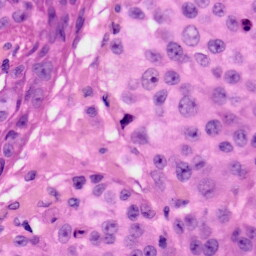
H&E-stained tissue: Skin